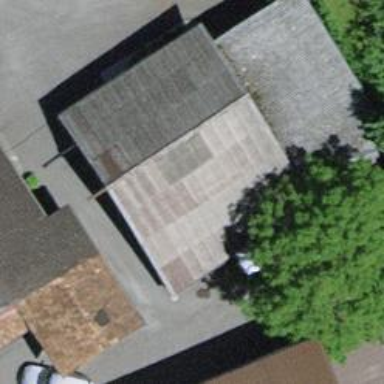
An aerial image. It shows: Barn.